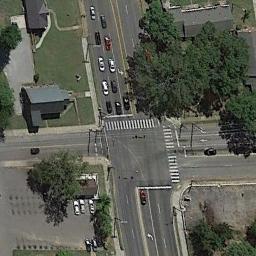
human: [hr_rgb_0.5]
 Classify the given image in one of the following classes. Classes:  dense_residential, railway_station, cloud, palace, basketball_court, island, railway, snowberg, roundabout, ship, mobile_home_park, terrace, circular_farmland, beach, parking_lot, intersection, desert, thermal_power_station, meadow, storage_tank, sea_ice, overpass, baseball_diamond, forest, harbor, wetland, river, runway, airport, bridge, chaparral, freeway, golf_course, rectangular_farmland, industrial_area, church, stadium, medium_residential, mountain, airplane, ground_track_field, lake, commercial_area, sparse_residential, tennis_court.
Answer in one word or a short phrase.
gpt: intersection